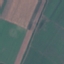
Land use / land cover class: AnnualCrop